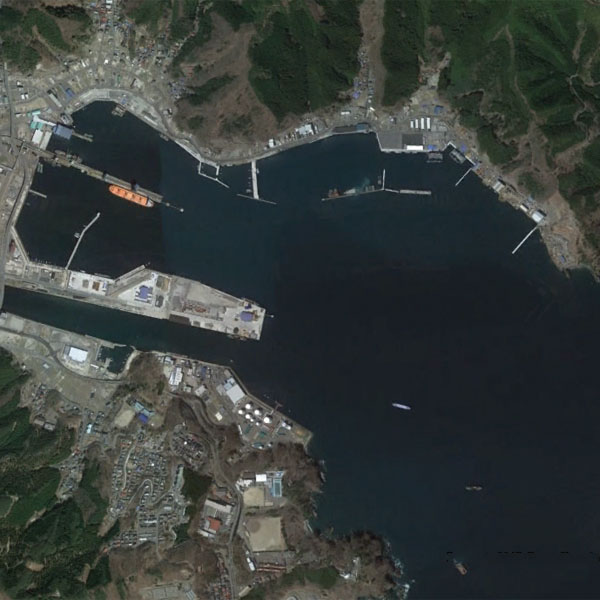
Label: Port